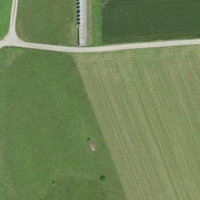
EUNIS habitat code: 52
Species observed at this site:
Prunella vulgaris
Campanula trachelium